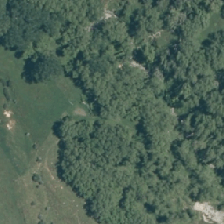
Land cover: deciduous_hardwood